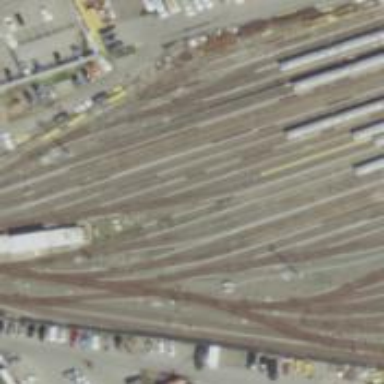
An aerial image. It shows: Electrified rail in service yard.